Question: I'm making a Letter Drag n Drop game (kinda like Guess the Brand) where you have an image and you have to drag the letters into layouts to form the correct answer.
At the top, I have Four layouts (layoutAnsw A to D), and in the bottom I have Four buttons
(btnTop A to D)
I have the OnTouchListener and OnDragListener working fine, except one single thing.
What happens when I have more than one similar character (letter)?
For example in this image:

As you can see, I have to "A" letters that need to be dragged, and I want to do it regardless of which one you put first. In my code I managed to get something like this:
"If the First A is in the First space, then Second A goes to Second Space"
I'm trying to code the other way around including that previous statement.
My code so far let's you put any "A" in any space, including 2 letters in the same space. Pretty useless.
My code so far
'''
public class OneQuestionA extends Fragment implements OnTouchListener,
OnDragListener {
protected static final String LOGCAT = null;
int numDragged = 0;
@Override
public View onCreateView(LayoutInflater inflater, ViewGroup container,
Bundle savedInstanceState) {
// TODO Auto-generated method stub
View rootView = inflater.inflate(R.layout.questions_fragment5,
container, false);
btnTopA.setOnTouchListener(this); // Letter A
btnTopB.setOnTouchListener(this); // Second Letter A
btnTopC.setOnTouchListener(this);
btnTopD.setOnTouchListener(this);
rootView.findViewById(R.id.layoutAnswA).setOnDragListener(this); // Layout 1
rootView.findViewById(R.id.layoutAnswB).setOnDragListener(this); // Layout 2
rootView.findViewById(R.id.layoutAnswC).setOnDragListener(this); // Layout 3
rootView.findViewById(R.id.layoutAnswD).setOnDragListener(this); // Layout 4
return rootView;
}
'''
My onTouch implementation:
'''
@Override
public boolean onTouch(View view, MotionEvent motionEvent) {
// TODO Auto-generated method stub
if (motionEvent.getAction() == MotionEvent.ACTION_DOWN) {
DragShadowBuilder shadowBuilder = new View.DragShadowBuilder(view);
view.startDrag(null, shadowBuilder, view, 0);
view.setVisibility(View.INVISIBLE);
return true;
}
if (motionEvent.getAction() == MotionEvent.ACTION_UP) {
view.setVisibility(View.VISIBLE);
return true;
} else {
return false;
}
}
'''
My onDrag implementation:
'''
@Override
public boolean onDrag(View v, DragEvent e) {
int action = e.getAction();
View view = (View) e.getLocalState();
switch (action) {
case DragEvent.ACTION_DRAG_STARTED:
return true;
case DragEvent.ACTION_DRAG_ENTERED:
return false;
case DragEvent.ACTION_DRAG_LOCATION:
return false;
case DragEvent.ACTION_DRAG_EXITED:
return false;
case DragEvent.ACTION_DROP:
if (view.getId() == R.id.btnTopA && v.getId() == R.id.layoutAnswA) {
ViewGroup owner = (ViewGroup) view.getParent();
owner.removeView(view);
LinearLayout container = (LinearLayout) v;
container.addView(view);
view.setVisibility(View.VISIBLE);
view.setOnTouchListener(null);
view.setOnDragListener(null);
numDragged++;
} else if (view.getId() == R.id.btnTopB && v.getId() == R.id.layoutAnswB) {
ViewGroup owner = (ViewGroup) view.getParent();
owner.removeView(view);
LinearLayout container = (LinearLayout) v;
container.addView(view);
view.setVisibility(View.VISIBLE);
view.setOnTouchListener(null);
view.setOnDragListener(null);
numDragged++;
}
}
if (numDragged >= 4) {
numDragged = 0;
Toast.makeText(getActivity(),
"All buttons in the Right place", Toast.LENGTH_SHORT)
.show();
}
case DragEvent.ACTION_DRAG_ENDED:
if (dropEventNotHandled(e)) {
view.setVisibility(View.VISIBLE);
}
}
return false;
}
private boolean dropEventNotHandled(DragEvent e) {
// TODO Auto-generated method stub
return !e.getResult();
}
'''
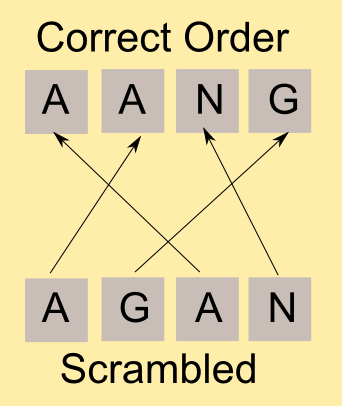
Answer: After a lot of reading, I came across the incredibly simple line:
'''
getChildCount()
'''
Use that as a condition, anytime there's already another view in place, it will just return false
'''
int i = container.getChildCount();
if (i < 1) {
// Do Something
} else if (i == 1) {
return false;
}
'''